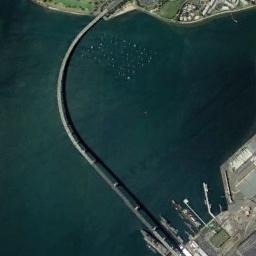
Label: bridge